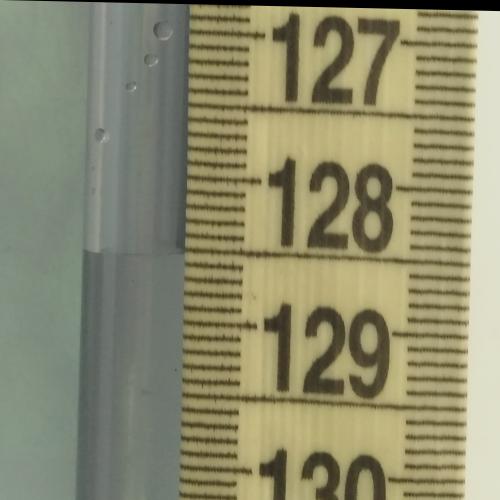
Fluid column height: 128.5 cm